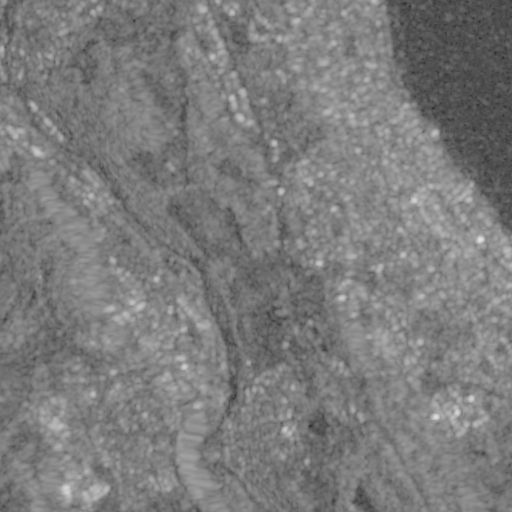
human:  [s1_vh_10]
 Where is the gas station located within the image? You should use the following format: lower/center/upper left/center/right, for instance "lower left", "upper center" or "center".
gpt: The gas station is located in the lower center of the image.
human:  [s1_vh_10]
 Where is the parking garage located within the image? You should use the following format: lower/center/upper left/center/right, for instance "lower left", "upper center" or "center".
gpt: The parking garage is located in the upper center of the image.
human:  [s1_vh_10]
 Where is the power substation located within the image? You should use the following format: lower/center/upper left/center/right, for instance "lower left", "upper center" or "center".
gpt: The power substation is located in the lower right of the image.
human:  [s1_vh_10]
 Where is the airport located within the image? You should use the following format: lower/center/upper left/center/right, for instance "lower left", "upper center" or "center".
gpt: There is no airport in the image.

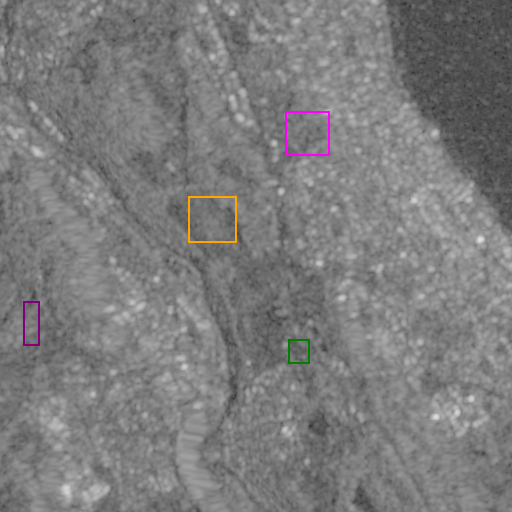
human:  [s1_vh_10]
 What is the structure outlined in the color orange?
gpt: The structure outlined in orange is a crop field.
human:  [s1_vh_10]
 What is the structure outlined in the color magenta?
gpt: The structure outlined in magenta is a park.
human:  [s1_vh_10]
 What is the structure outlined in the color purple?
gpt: The structure outlined in purple is a parking lot.
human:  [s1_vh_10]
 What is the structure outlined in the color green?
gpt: The structure outlined in green is a track.
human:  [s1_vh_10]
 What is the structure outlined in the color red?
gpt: There is no red outline.